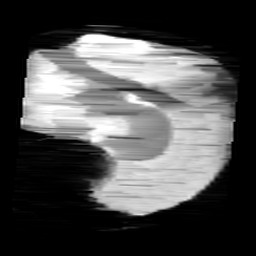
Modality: minIP
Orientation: sagittal
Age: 9
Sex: male
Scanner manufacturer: siemens
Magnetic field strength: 3 T
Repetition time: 0.027 s
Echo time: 0.02 s